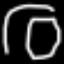
Label: octagon